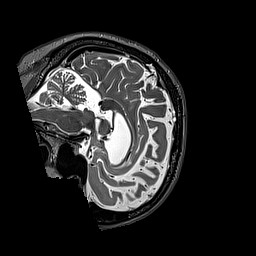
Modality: T2w
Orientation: sagittal
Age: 64
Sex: male
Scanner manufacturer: siemens
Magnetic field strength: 3 T
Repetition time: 3.2 s
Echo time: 0.567 s